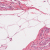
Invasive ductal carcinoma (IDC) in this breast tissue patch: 0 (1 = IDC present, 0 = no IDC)